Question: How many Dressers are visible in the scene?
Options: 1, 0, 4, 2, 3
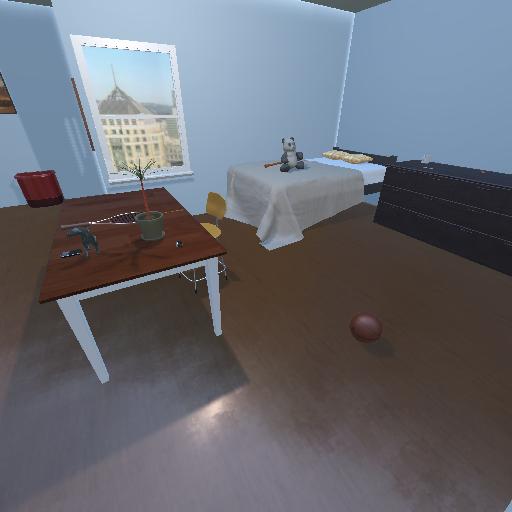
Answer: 1